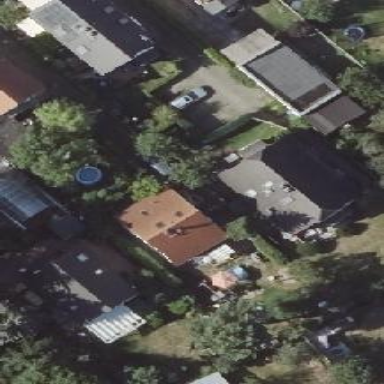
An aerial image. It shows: Semi-detached house.